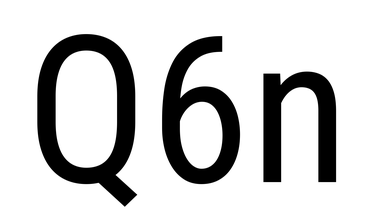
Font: Roboto_Condensed_Regular